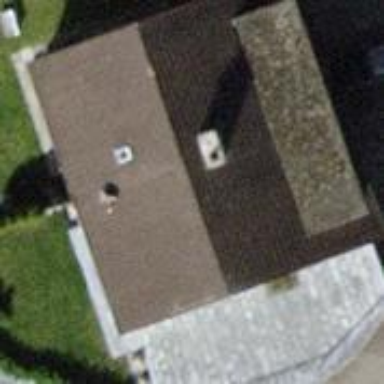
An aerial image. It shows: Semi-detached house with gabled roof.